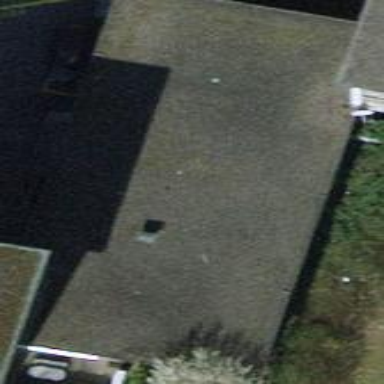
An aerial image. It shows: Retail building with flat roof.